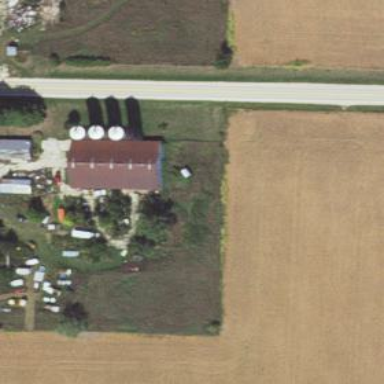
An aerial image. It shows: Silo.